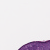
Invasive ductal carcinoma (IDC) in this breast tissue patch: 0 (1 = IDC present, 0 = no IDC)